Question: Is there any way I can change the icon for my folders? In a large MVC project with a number of areas, it would be nice to see that Controllers, Model and Views have a different icon (or text).
Folder with M or V or C would be nice. I can create those if I know how to substitue them in. Even on a project by project based change.
Here is a screenie showing that some system type folders have different icons.

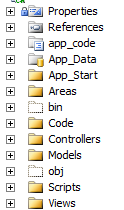
Answer: according to the following post, it is possible, but you will need to create your own project subtype:
<URL>
the microsoft help page for the sample can be found at:
<URL>
and the sample itself is in the VS 2010 SDK SP1:
<URL>
there may be another way to do it with the new managed extensions, however, i did not locate samples for this for VS 2010.